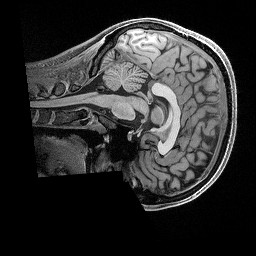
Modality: T1w
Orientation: sagittal
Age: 26
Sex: female
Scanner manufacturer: siemens
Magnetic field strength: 3 T
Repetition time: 2.5 s
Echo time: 0.00296 s